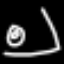
Label: donut